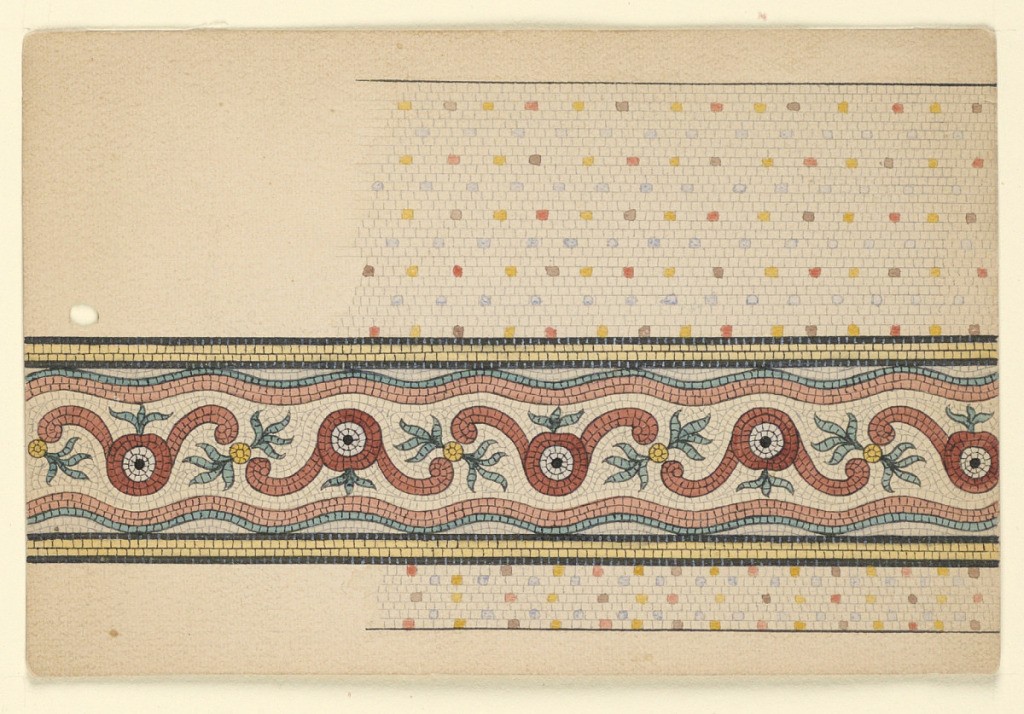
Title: Design for Mosaic Floor
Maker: Frederick Krieg, American, b. Germany 1852–1932
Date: ca. 1900
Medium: Brush and watercolor, pen and black ink, graphite on white wove paper
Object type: Drawing
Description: Border pattern with leaves and alternating curved forms. Punched hole at left.